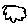
Label: cloud